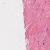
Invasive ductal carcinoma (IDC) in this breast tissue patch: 0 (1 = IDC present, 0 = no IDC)